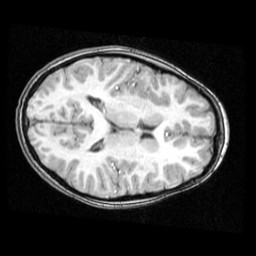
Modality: T1w
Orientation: axial
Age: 11
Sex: male
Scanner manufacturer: ge
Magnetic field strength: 1.5 T
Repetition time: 0.03333 s
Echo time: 0.008 s